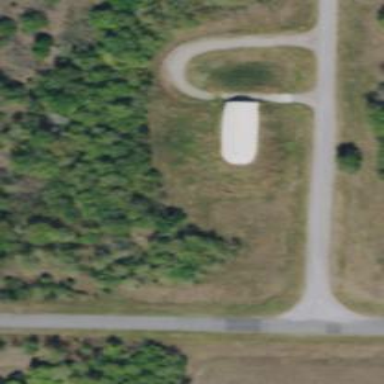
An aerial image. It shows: Military bunker.